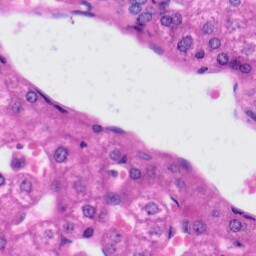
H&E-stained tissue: Liver